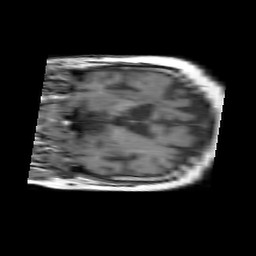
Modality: T1w
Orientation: coronal
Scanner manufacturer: philips
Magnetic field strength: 1.5 T
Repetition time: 0.1734 s
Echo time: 0.001751 s